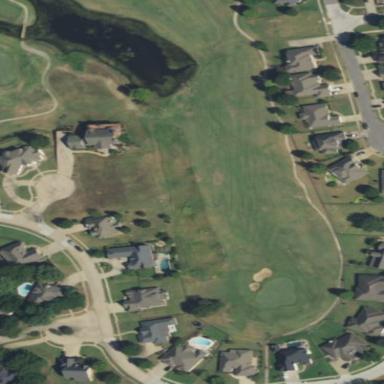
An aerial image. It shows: Grassy area designated as golf fairway.